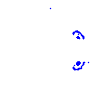
Particle: electron